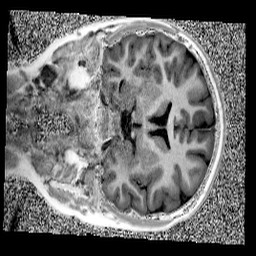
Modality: UNIT1
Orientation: coronal
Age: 9
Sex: male
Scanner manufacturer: siemens
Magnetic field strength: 3 T
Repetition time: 4 s
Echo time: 0.00299 s